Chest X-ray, PA view. Patient: 21 years old, sex M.
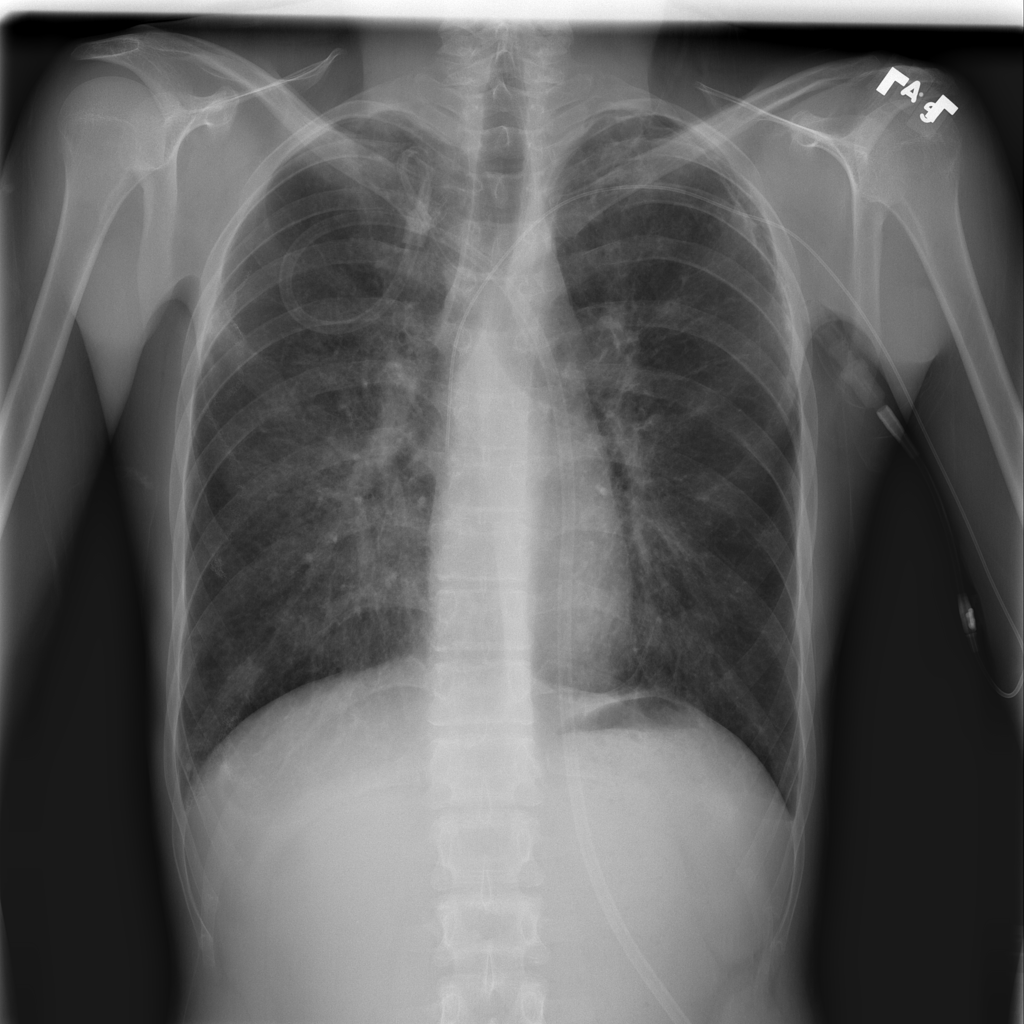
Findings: Pneumothorax